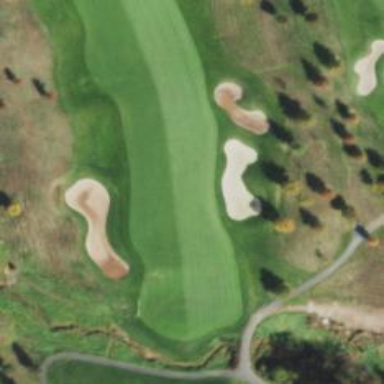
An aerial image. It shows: Golf hole.